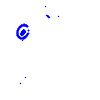
Particle: electron